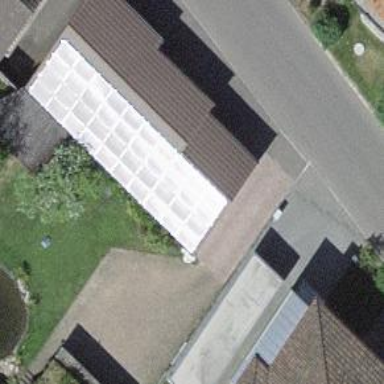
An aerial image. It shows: Garage.